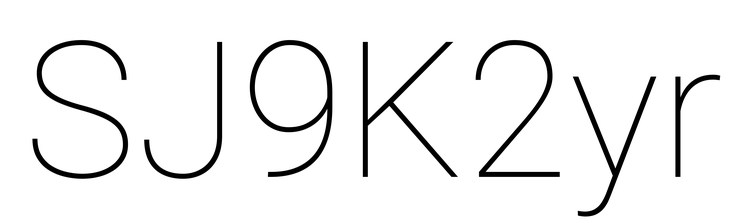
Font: Roboto_Thin